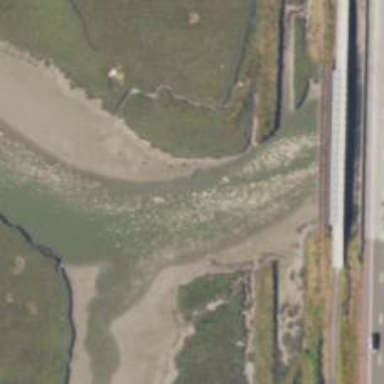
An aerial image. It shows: Wetland area affected by tides.